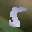
Label: 5